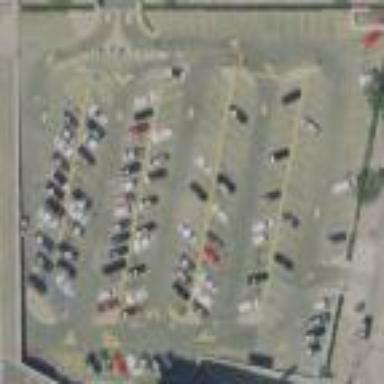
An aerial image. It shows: Multi-storey parking building.